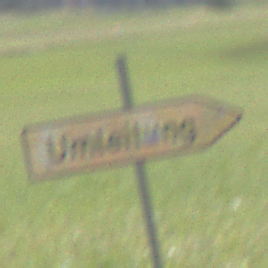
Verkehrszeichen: UmleitungswegweiserRechtsweisend
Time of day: MorningAfternoon
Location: Outdoor (Nature)
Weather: PartlyCloudy
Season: NotSpecified
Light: Natural